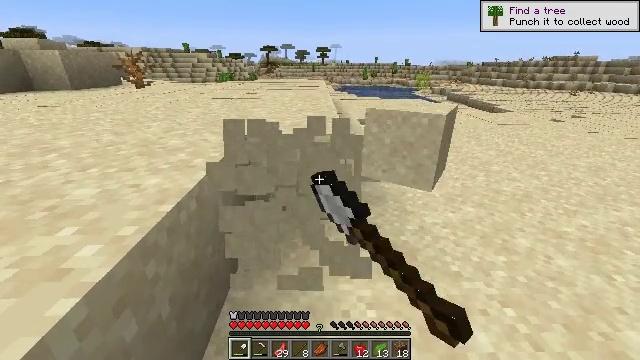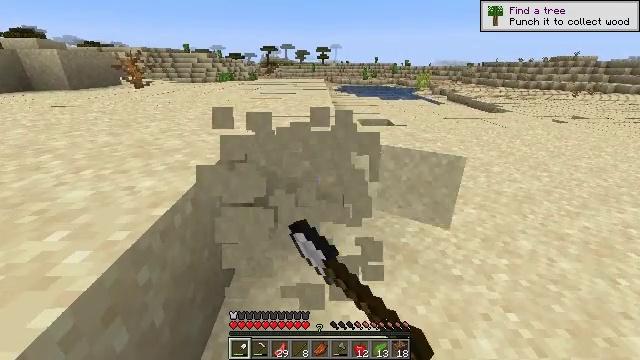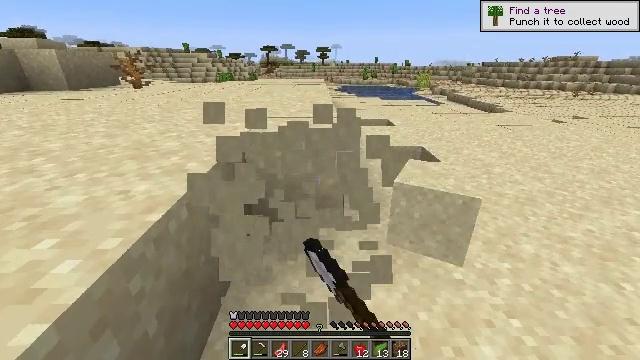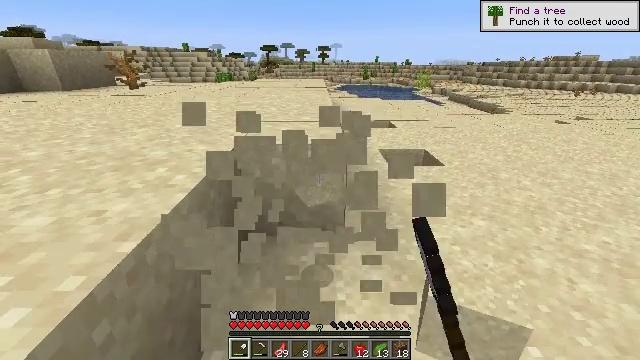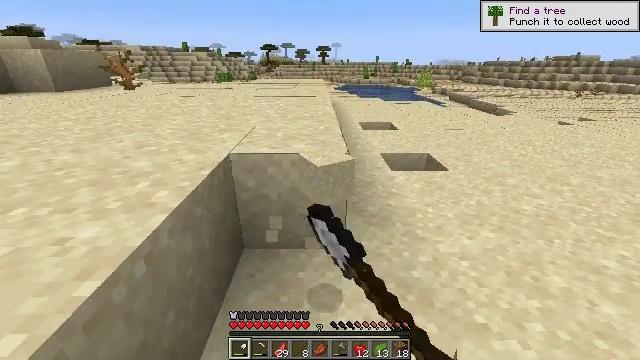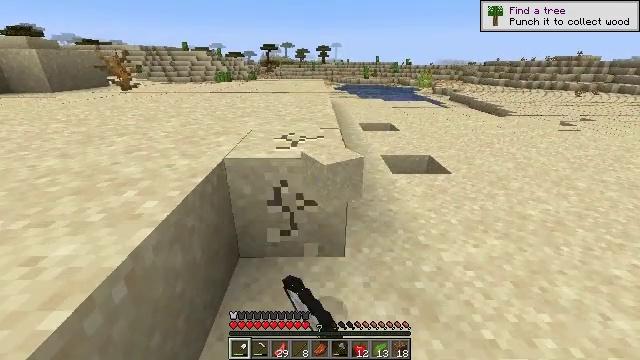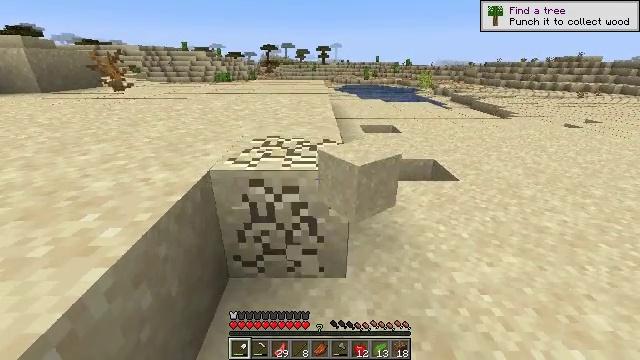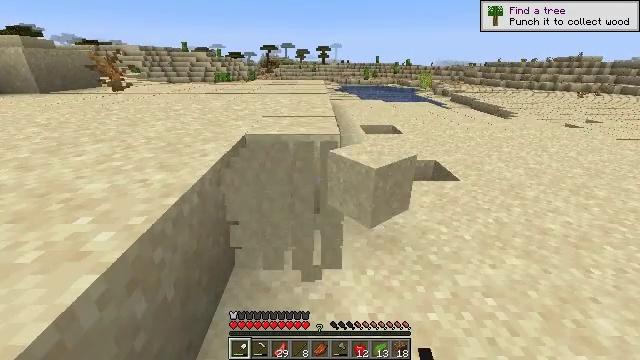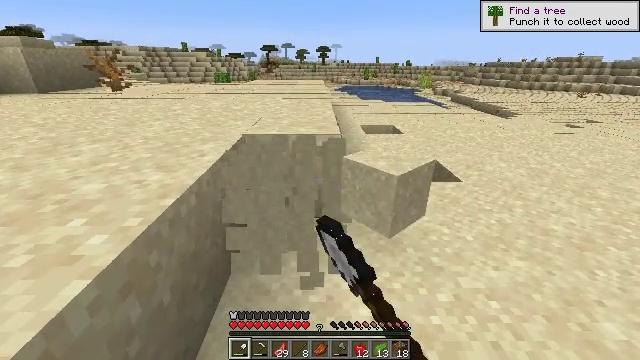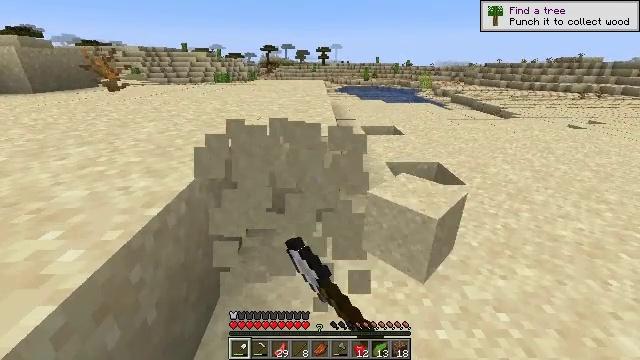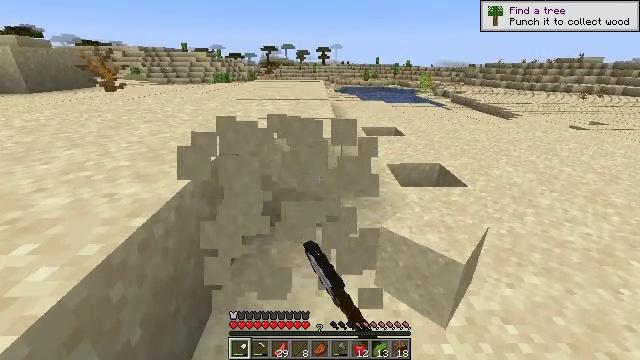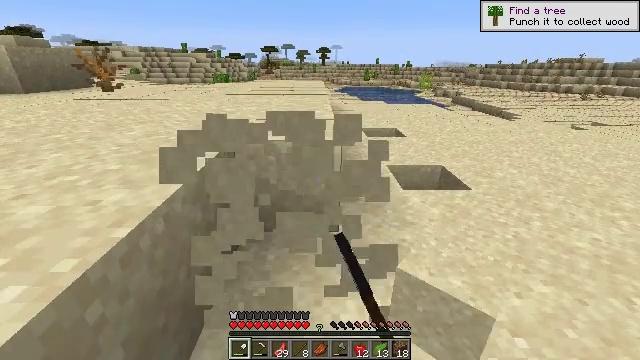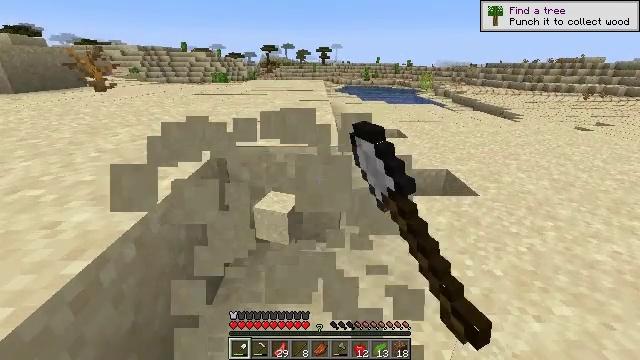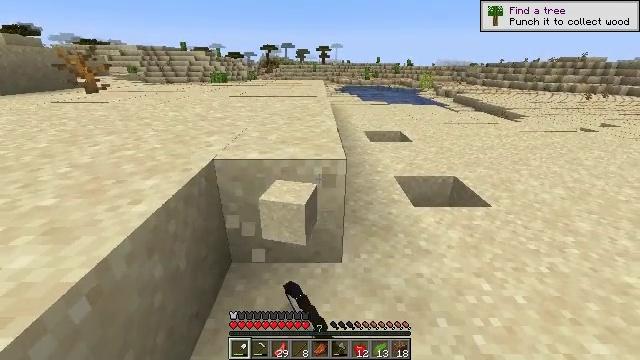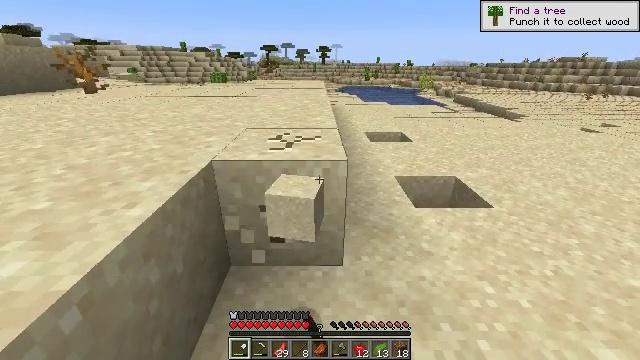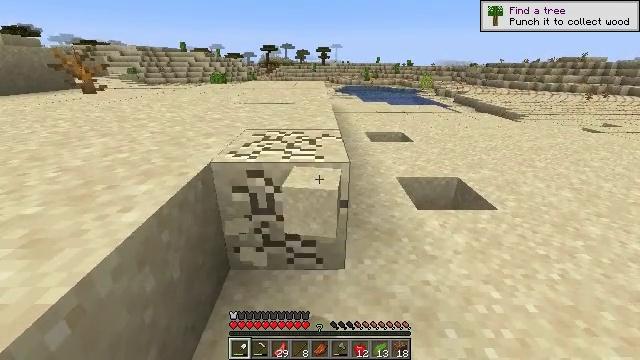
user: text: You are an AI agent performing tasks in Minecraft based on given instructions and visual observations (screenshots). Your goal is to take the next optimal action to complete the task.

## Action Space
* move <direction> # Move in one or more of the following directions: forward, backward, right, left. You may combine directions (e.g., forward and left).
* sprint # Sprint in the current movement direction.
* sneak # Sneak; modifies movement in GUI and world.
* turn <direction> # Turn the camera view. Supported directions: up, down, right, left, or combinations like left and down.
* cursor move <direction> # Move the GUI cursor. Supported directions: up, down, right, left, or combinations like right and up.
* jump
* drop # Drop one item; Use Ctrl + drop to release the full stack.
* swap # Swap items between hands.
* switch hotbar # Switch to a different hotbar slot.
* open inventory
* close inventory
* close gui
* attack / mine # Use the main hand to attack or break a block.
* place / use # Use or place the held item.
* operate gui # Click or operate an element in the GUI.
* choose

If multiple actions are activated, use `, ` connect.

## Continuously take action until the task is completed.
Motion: motion action
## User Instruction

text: Gather sand from the desert.
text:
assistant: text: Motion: attack / mine
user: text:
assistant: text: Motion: move forward, attack / mine
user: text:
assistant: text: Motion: move forward, attack / mine
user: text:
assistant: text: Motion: move forward, attack / mine
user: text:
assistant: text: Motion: move forward, attack / mine
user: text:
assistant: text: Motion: attack / mine
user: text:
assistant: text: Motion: attack / mine
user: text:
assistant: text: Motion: attack / mine
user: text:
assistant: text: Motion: move forward, attack / mine
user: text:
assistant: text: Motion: move forward, attack / mine
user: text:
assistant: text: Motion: move forward, attack / mine
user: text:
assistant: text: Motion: move forward, attack / mine
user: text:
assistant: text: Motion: attack / mine
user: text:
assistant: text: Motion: attack / mine
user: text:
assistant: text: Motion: attack / mine
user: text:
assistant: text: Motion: attack / mine
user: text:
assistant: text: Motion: move forward, attack / mine
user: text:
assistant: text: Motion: move forward, attack / mine
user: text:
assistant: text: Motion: move forward, attack / mine
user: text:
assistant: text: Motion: attack / mine
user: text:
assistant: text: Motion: attack / mine
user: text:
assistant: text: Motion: attack / mine
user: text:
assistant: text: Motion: attack / mine
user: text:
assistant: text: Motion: attack / mine
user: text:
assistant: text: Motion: move forward, attack / mine
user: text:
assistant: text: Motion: move forward, attack / mine
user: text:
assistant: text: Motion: move forward, attack / mine
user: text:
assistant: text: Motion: attack / mine
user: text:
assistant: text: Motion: attack / mine
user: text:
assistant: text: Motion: attack / mine